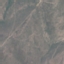
Land use / land cover: HerbaceousVegetation